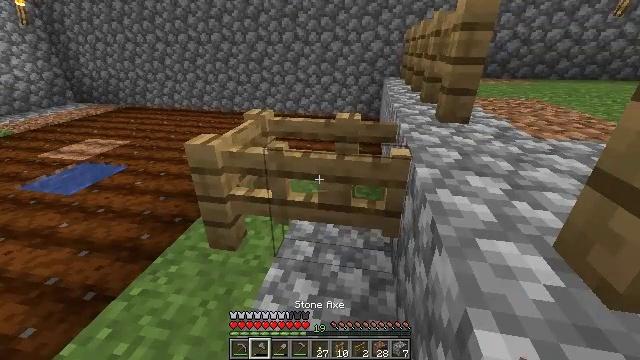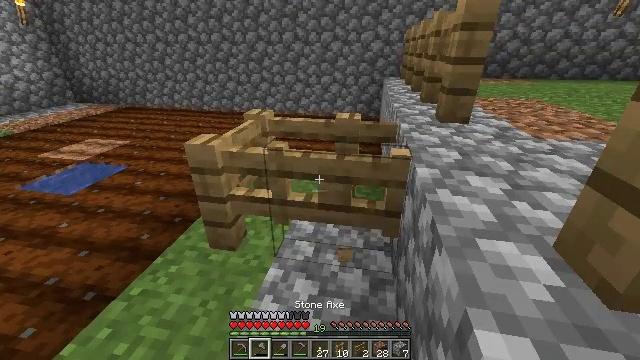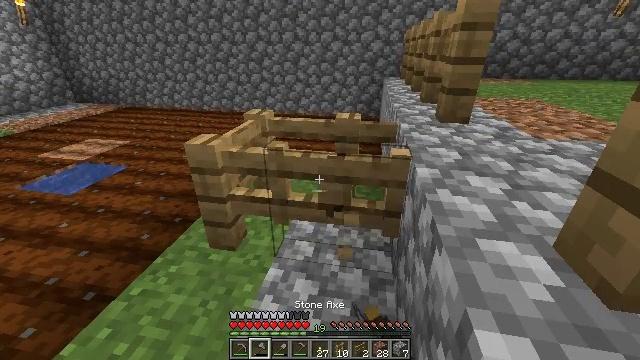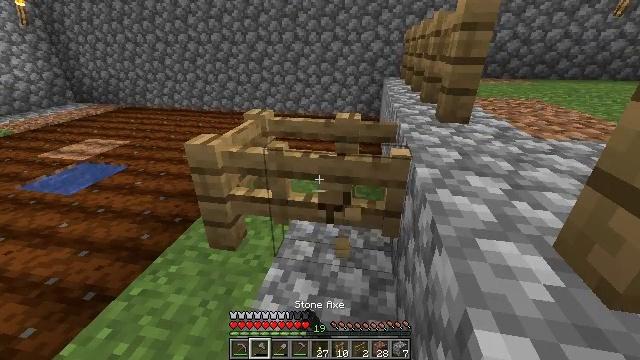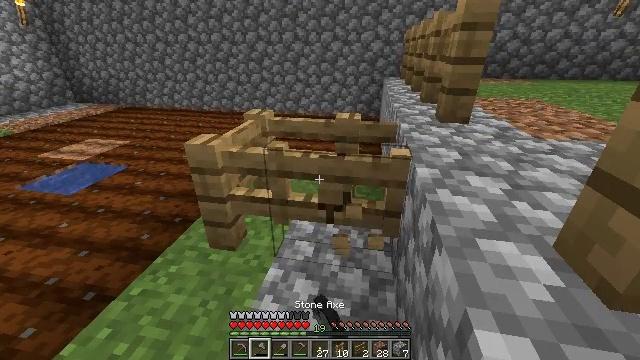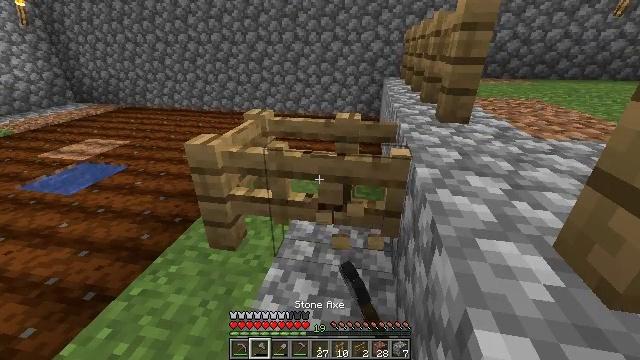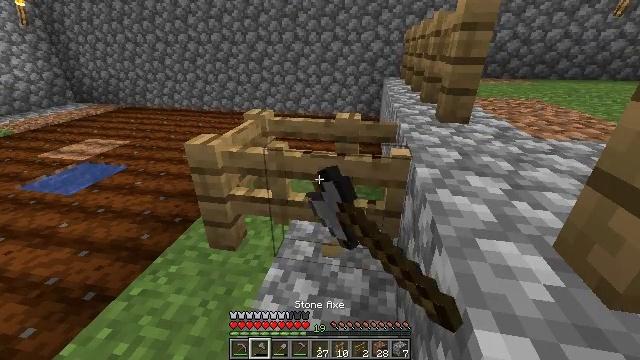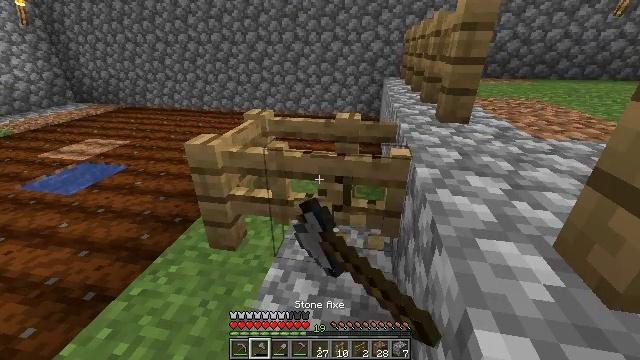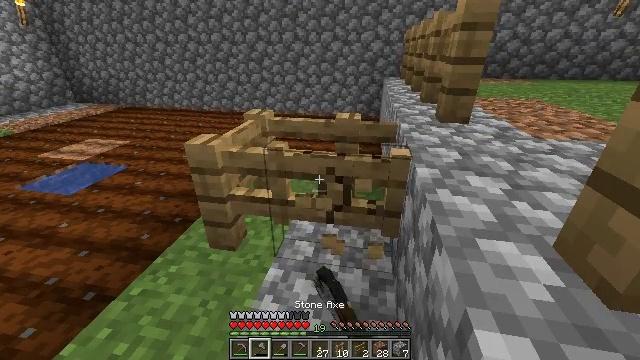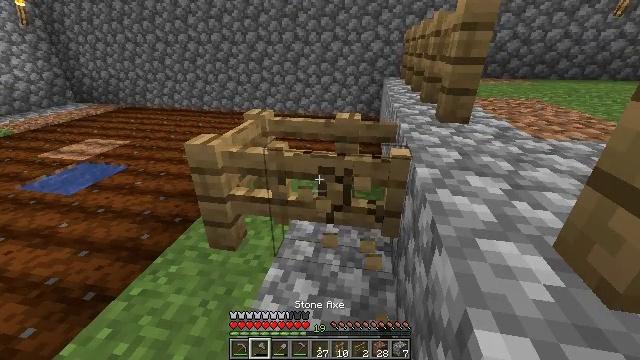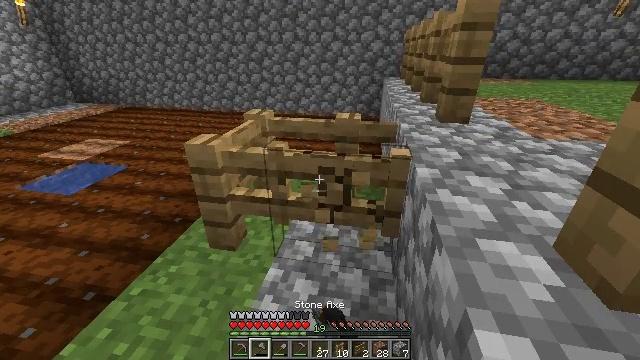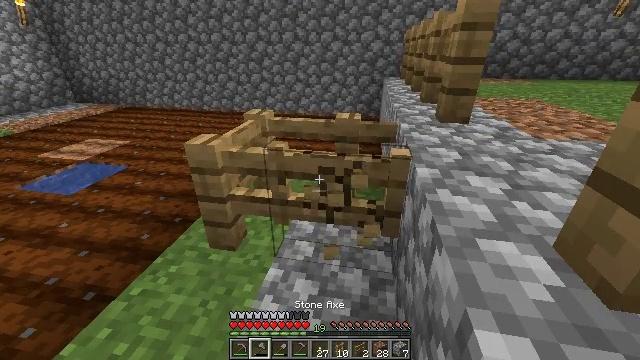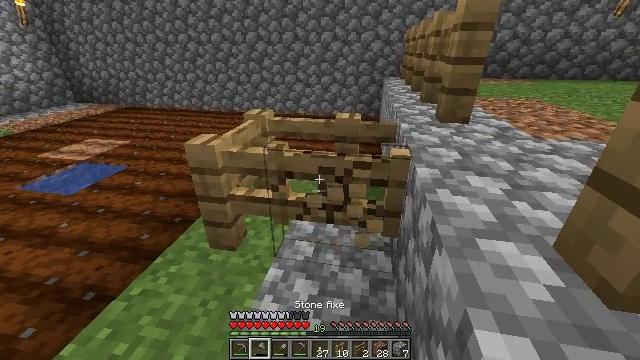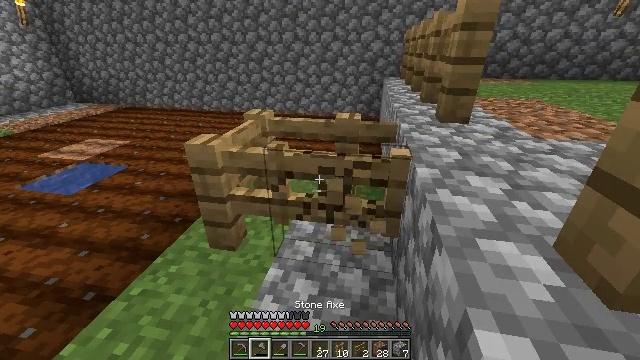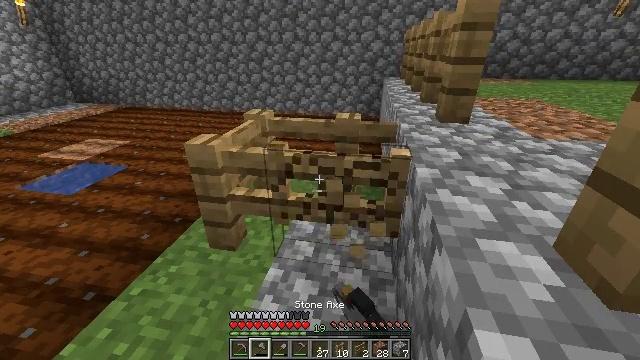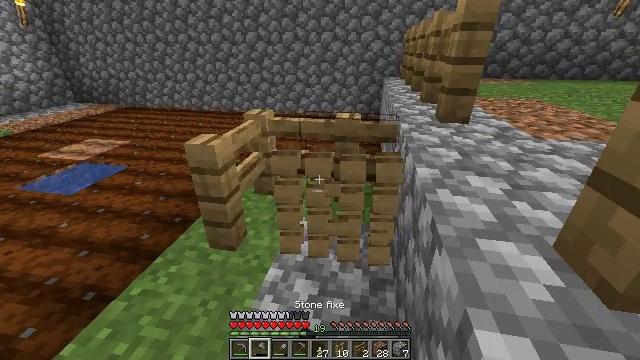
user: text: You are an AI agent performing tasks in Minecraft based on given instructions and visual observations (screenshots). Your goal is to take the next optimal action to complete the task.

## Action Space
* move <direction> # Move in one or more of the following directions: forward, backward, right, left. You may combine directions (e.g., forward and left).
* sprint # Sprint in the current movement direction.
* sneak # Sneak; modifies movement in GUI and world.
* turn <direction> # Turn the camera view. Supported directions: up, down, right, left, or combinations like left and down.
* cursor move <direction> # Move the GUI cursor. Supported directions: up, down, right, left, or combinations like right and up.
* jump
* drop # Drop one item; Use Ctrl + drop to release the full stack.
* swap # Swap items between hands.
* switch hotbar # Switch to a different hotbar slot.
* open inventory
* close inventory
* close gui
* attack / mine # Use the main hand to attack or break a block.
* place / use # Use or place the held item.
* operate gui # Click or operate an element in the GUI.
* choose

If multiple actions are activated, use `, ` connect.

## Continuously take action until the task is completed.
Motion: motion action
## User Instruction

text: Break the oak fence gate to collect it.
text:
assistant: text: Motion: attack / mine
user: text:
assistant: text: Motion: attack / mine
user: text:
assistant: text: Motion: attack / mine
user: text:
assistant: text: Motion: attack / mine
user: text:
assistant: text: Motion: attack / mine
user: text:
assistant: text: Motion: attack / mine
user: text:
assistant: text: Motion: attack / mine
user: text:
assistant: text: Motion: attack / mine
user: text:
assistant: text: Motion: attack / mine
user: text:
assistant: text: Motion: attack / mine
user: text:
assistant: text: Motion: attack / mine
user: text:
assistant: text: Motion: attack / mine
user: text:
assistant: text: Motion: attack / mine
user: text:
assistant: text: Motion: attack / mine
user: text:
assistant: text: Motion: attack / mine
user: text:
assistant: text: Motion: attack / mine
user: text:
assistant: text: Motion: attack / mine
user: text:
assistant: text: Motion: attack / mine
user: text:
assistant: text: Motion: attack / mine
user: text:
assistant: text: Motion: attack / mine